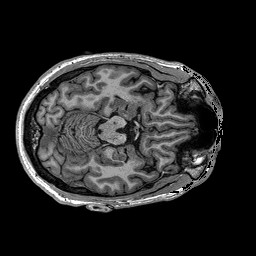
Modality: T1w
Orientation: coronal
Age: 37
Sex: male